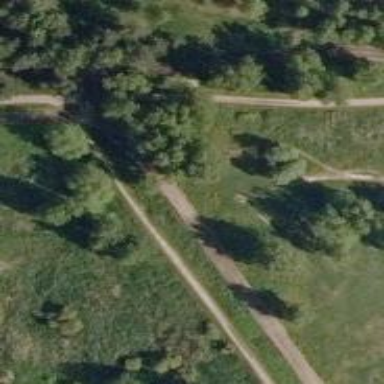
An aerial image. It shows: Disc golf basket.